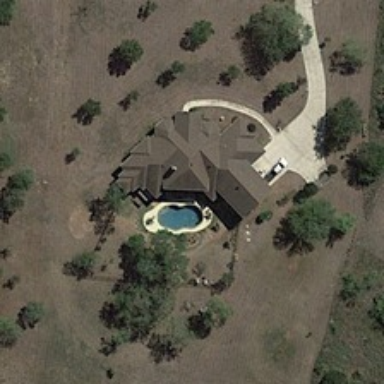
A building with swimming pool is surrounded by sparse green trees .